Aerial crown-view tile of a tropical tree (Barro Colorado Island, Panama), acquired 20241112:
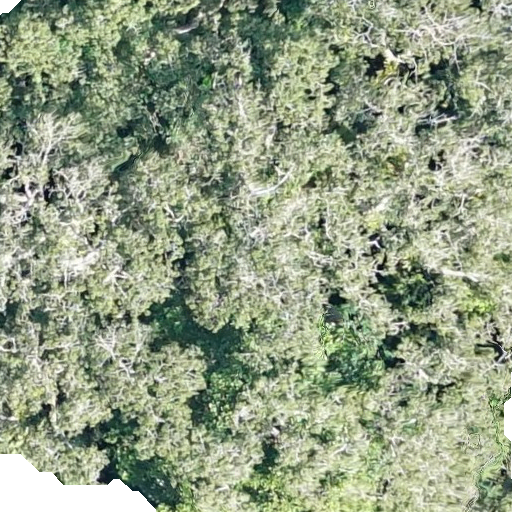
Species: Ceiba pentandra
GBIF accepted scientific name: Ceiba pentandra
Crown area: 689.109 m²